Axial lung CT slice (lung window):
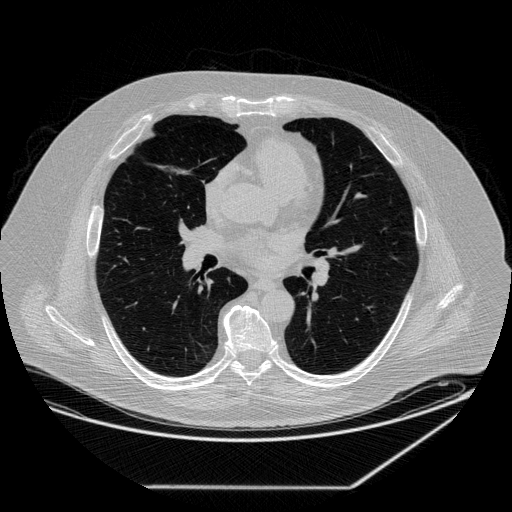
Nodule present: no